The plot is a Hilbert-envelope spectrum of a rotating bearing's acceleration signal, annotated with the bearing's characteristic defect frequencies. Based on the visible evidence, which condition applies: normal, inner_race, outer_race, ball?
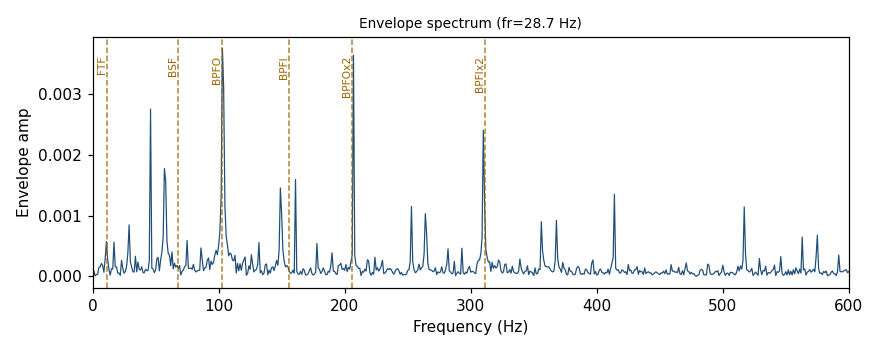
Answer: outer_race